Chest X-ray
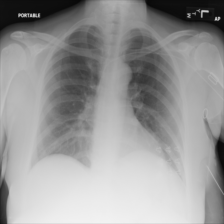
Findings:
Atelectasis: negative
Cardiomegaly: negative
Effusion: negative
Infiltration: negative
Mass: negative
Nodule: negative
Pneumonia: negative
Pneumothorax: negative
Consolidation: negative
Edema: negative
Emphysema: negative
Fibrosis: negative
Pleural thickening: negative
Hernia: negative